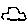
Label: car